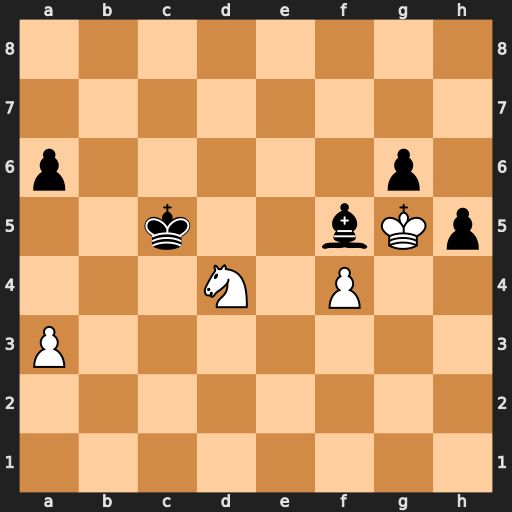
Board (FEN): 8/8/p5p1/2k2bKp/3N1P2/P7/8/8
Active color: w
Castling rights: -
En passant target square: -
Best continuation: Nxf5 gxf5 Kxh5